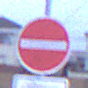
Verkehrszeichen: VerbotDerEinfahrt
Zusatzzeichen unten: MehrspurigeFahrzeugeFrei7
Umgebung: Outdoor, Urban
Tageszeit: SunriseSunset
Wetter: Overcast
Licht: Natural
Jahreszeit: NotSpecified
Kontrast: LowContrast